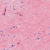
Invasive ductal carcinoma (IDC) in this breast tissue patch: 0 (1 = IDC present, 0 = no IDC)